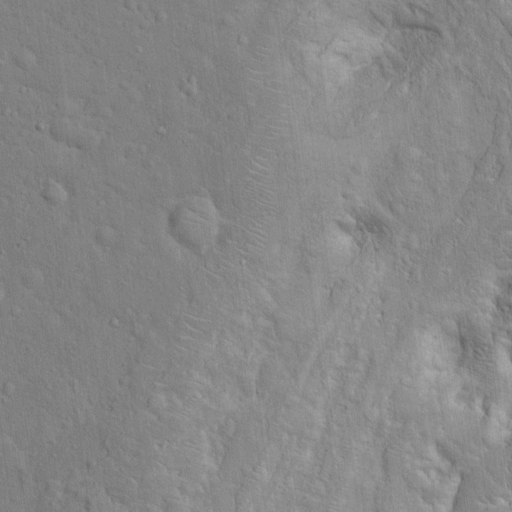
Classes present: Background, Cone